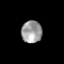
Tissue: prostate
Cell type: T cells
Senescence score: 0.3214
Nuclear area (px): 449
Mean DAPI intensity: 154.964